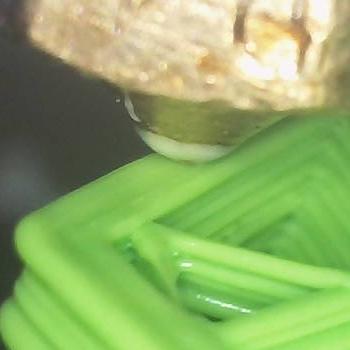
Flow rate: 188%